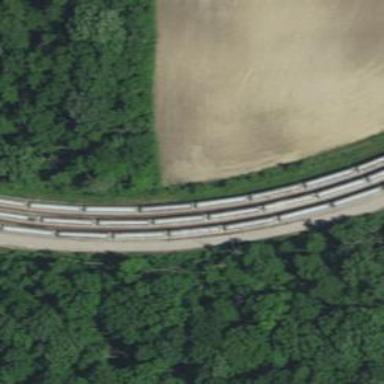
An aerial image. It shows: Railway spur service.